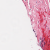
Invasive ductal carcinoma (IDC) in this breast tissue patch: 0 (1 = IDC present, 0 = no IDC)